Question: This is the psd that i have to convert to html. I have to do it with pure css.

This image has a curvy border.I have to design this curved border with pure css not image. Is there any solution to do this?
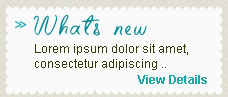
Answer: Please use Border-image property. Please see the location.
<URL>